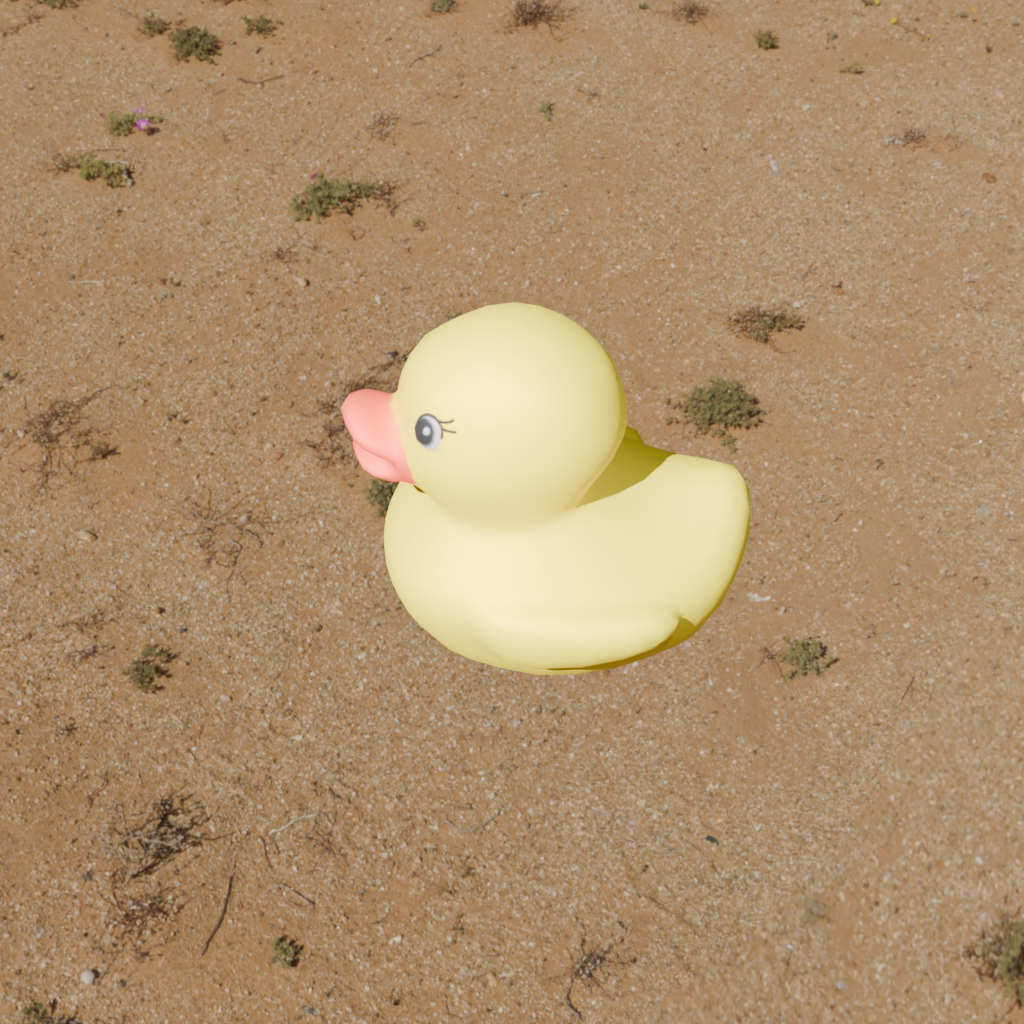
an image of a yellow rubber duck seen from <left> in a sunny desert landscape with a clear sky.